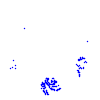
Particle: proton